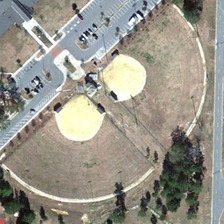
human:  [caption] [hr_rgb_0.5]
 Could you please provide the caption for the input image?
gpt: two baseball fields are near several green trees and a parking lot .

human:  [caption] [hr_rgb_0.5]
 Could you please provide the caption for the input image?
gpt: two baseball fields are near several green trees and a parking lot .

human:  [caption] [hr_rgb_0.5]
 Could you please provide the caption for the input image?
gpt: two baseball fields are near several green trees and a parking lot .

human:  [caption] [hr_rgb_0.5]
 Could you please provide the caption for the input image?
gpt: two baseball fields are near several green trees and a parking lot .

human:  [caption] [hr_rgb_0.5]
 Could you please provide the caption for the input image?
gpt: two baseball fields are near several green trees and a parking lot .